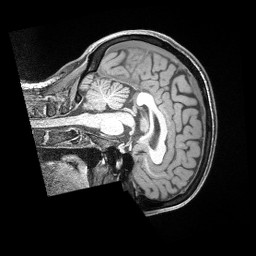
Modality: T1w
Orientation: sagittal
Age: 38
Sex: female
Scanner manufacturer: siemens
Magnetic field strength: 3 T
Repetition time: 2 s
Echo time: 0.00211 s